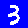
Digit: 3